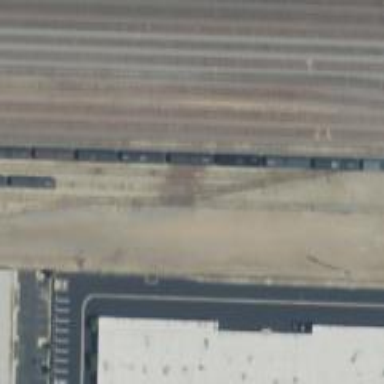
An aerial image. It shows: Railway yard used for servicing trains.